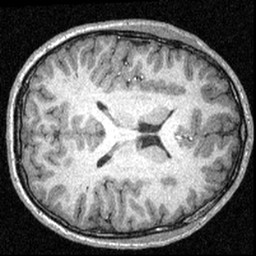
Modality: T1w
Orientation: axial
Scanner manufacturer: siemens
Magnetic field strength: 3 T
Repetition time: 1.57 s
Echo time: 0.00304 s